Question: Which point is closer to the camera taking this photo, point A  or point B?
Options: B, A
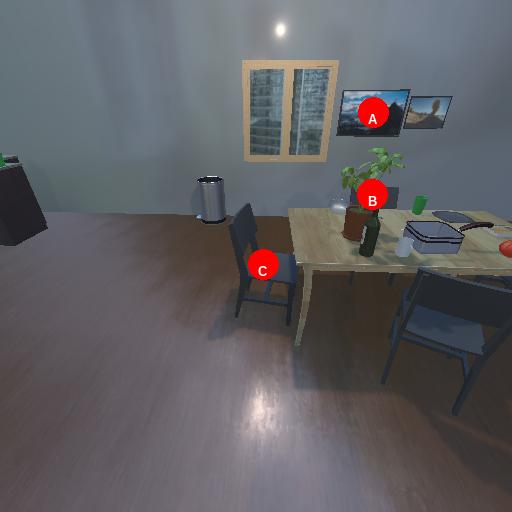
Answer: B